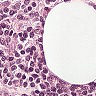
Metastatic tissue present: no